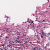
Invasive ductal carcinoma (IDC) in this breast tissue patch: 0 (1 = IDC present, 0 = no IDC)